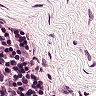
Metastatic tissue present: no